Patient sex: F
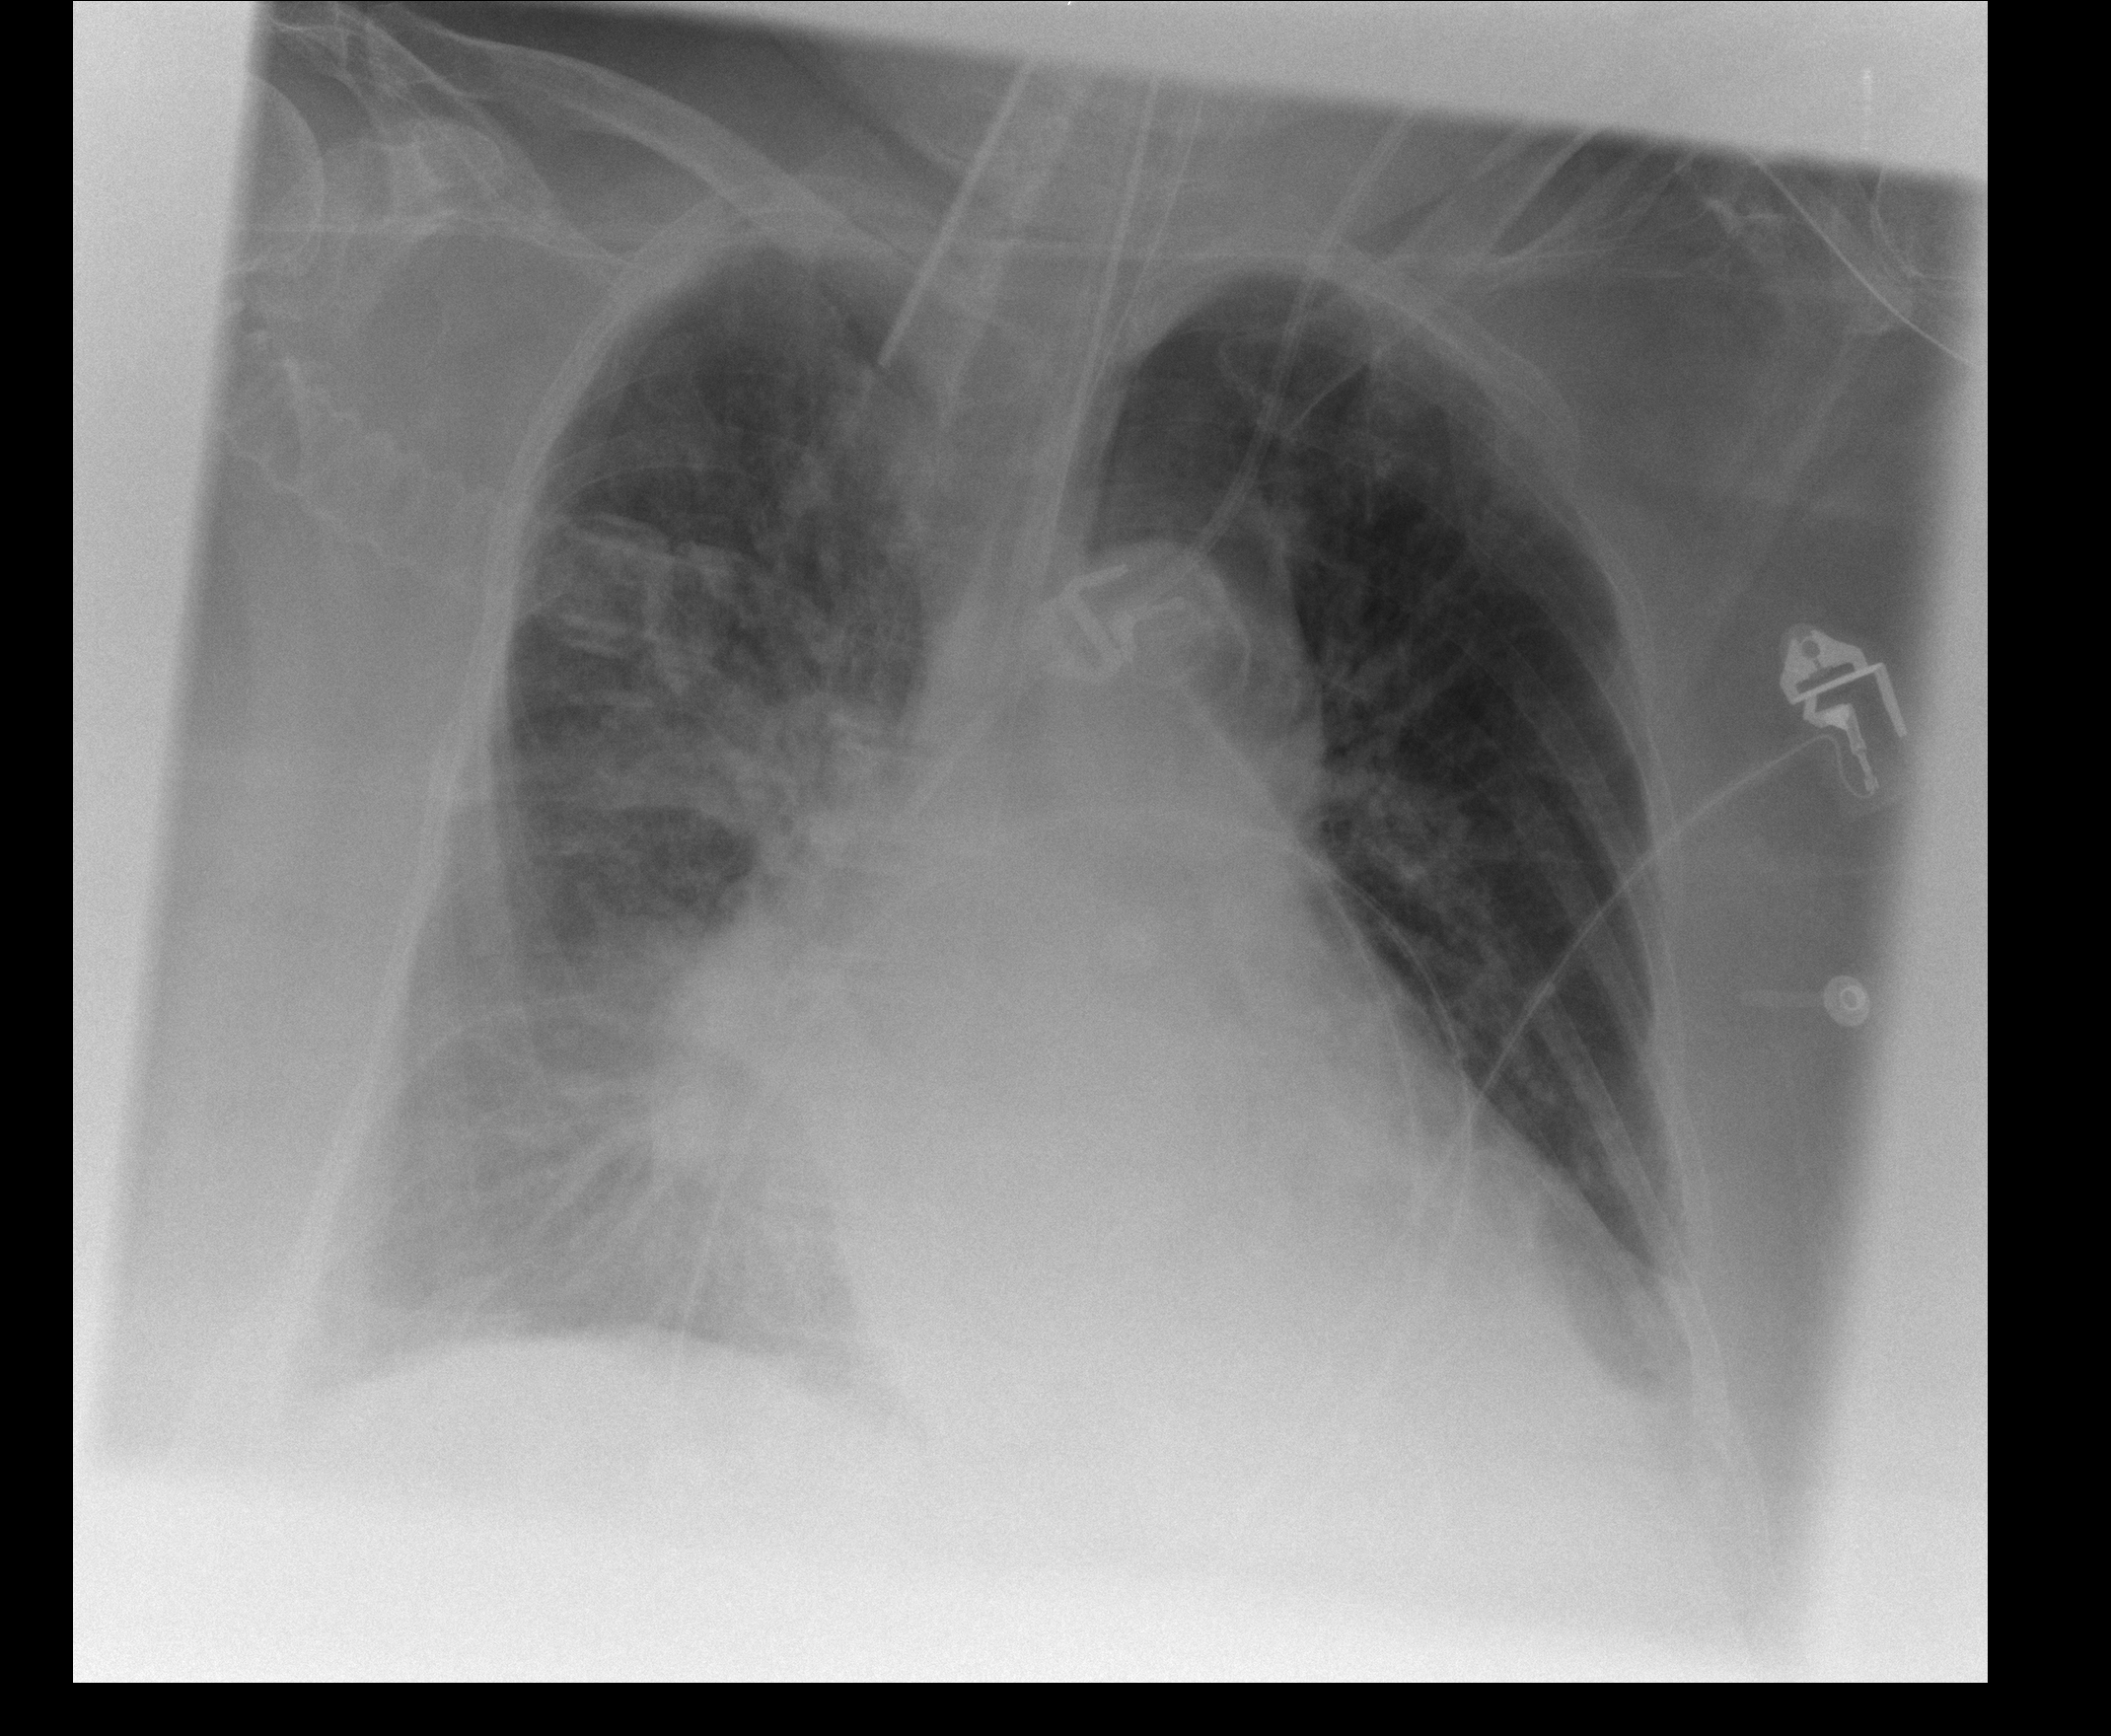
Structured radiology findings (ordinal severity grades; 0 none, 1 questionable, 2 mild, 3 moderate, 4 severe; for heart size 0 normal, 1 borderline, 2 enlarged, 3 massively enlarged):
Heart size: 1
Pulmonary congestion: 2
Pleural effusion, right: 2
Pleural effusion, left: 1
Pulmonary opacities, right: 3
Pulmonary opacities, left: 1
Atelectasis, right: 2
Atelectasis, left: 2